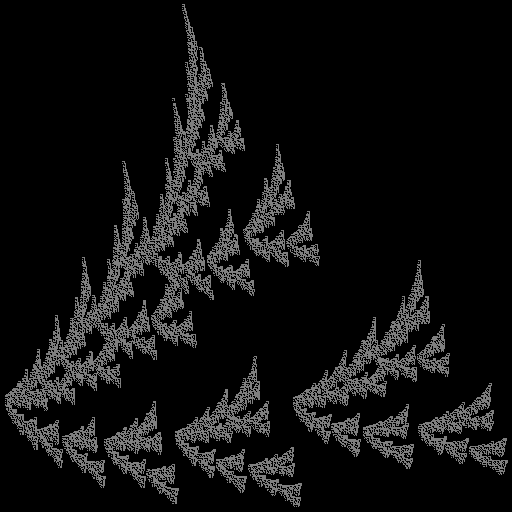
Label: watersprite